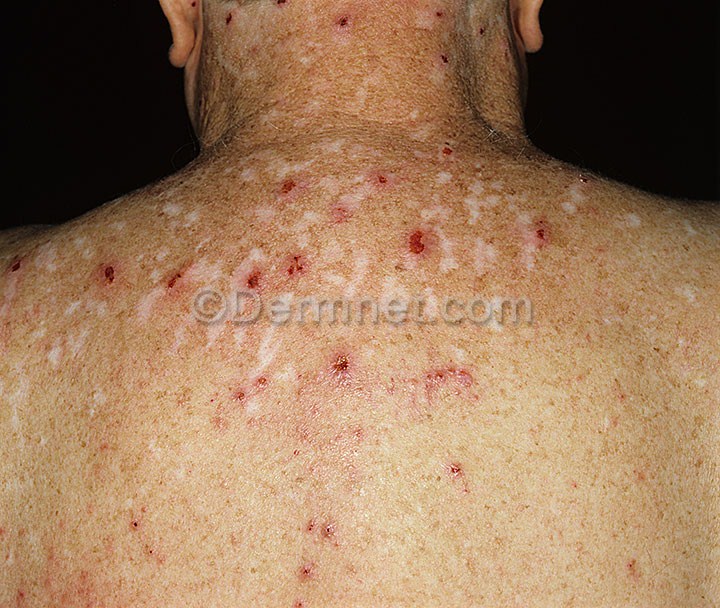
Disease: Eczema Photos